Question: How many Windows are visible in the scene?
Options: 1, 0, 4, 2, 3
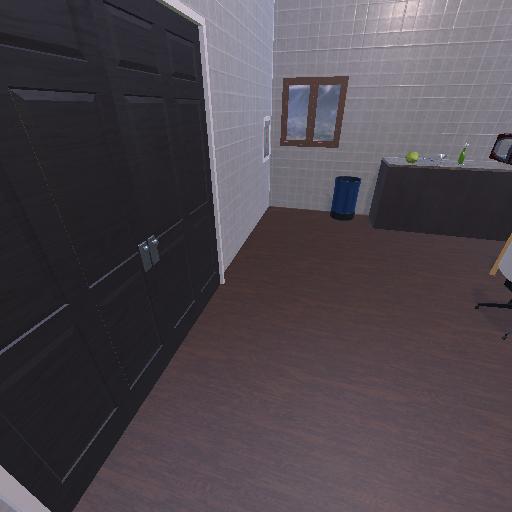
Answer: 1